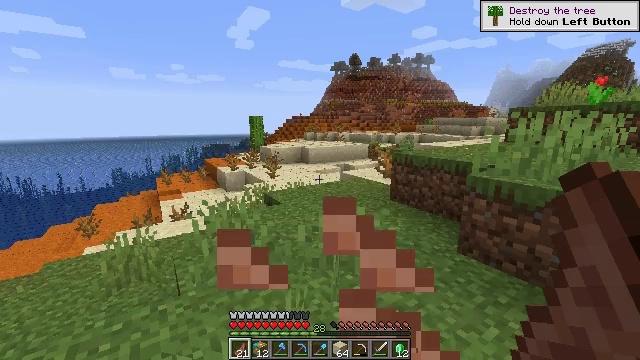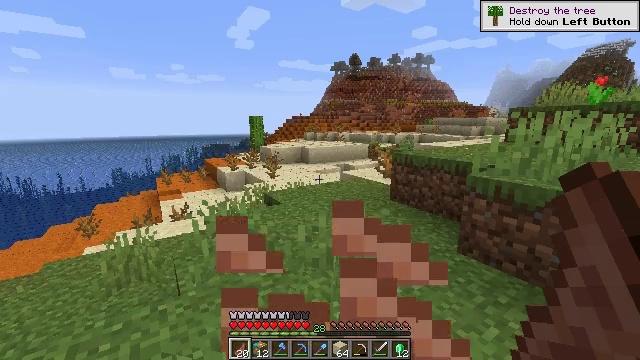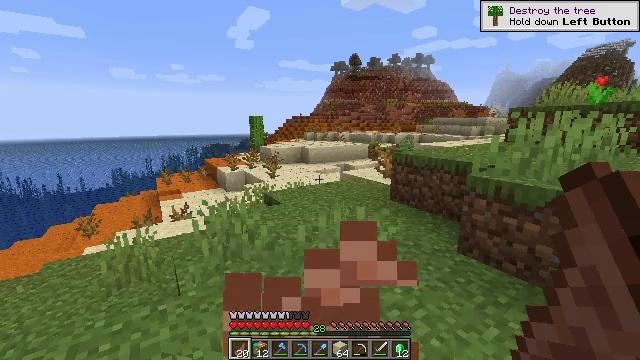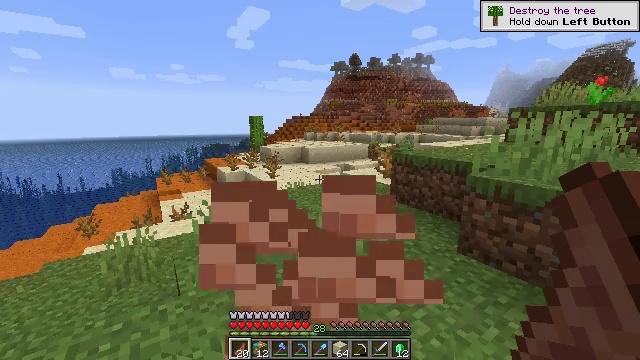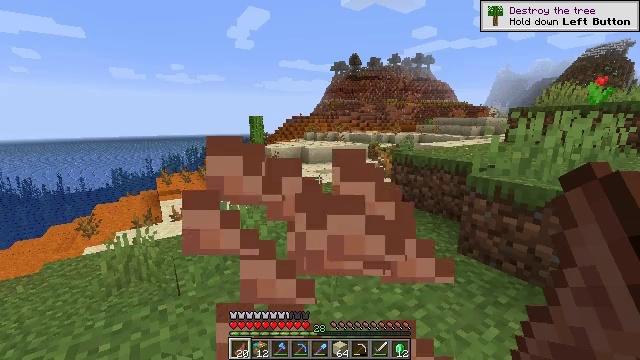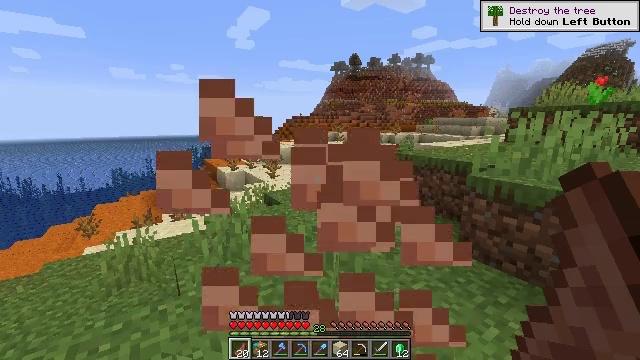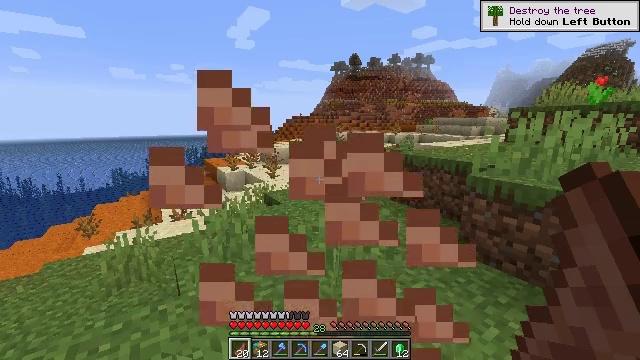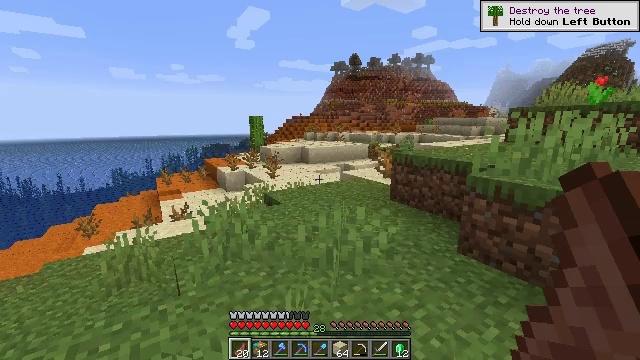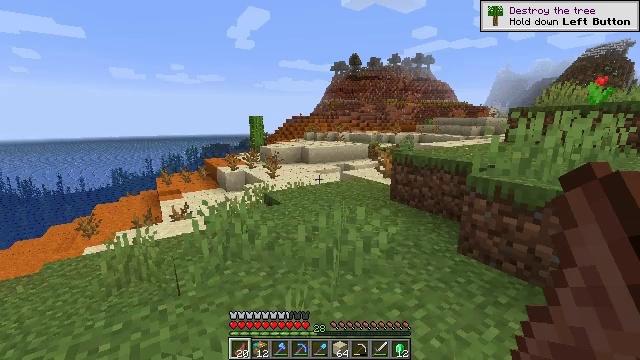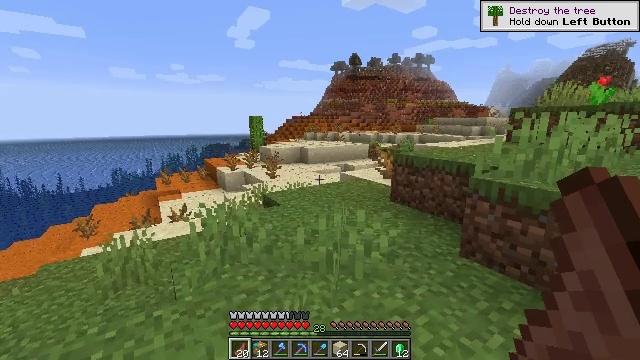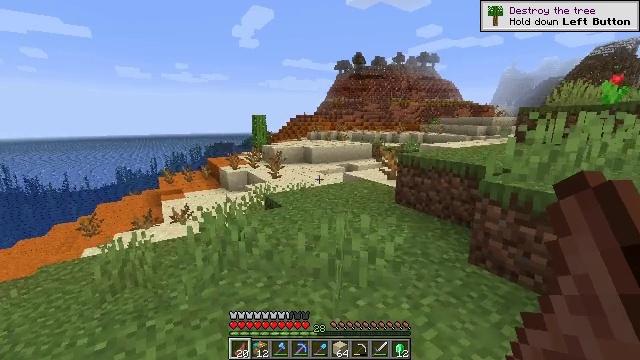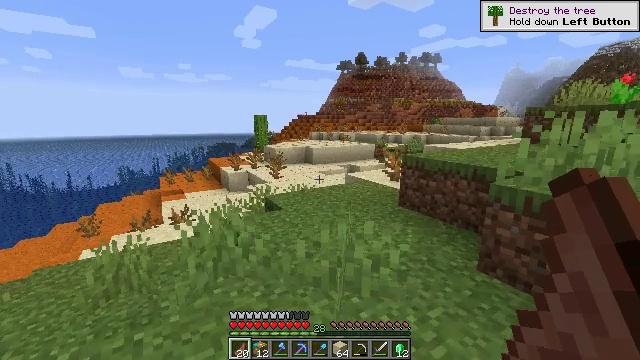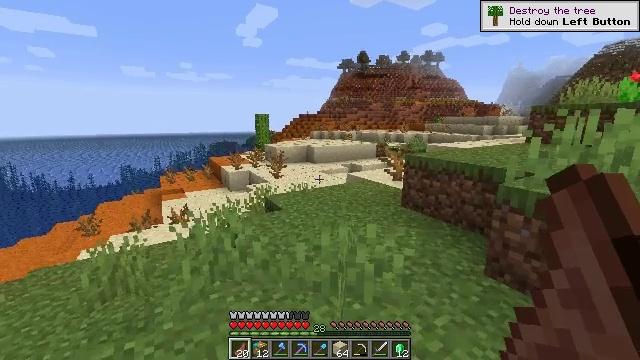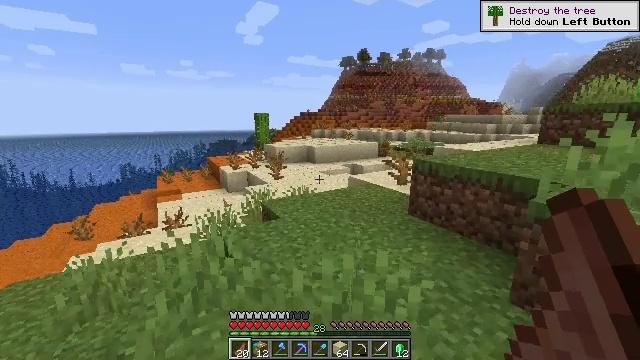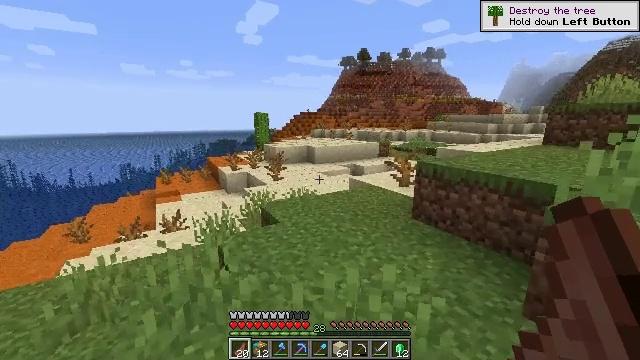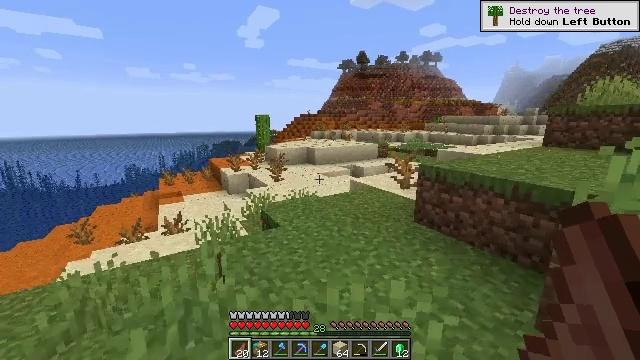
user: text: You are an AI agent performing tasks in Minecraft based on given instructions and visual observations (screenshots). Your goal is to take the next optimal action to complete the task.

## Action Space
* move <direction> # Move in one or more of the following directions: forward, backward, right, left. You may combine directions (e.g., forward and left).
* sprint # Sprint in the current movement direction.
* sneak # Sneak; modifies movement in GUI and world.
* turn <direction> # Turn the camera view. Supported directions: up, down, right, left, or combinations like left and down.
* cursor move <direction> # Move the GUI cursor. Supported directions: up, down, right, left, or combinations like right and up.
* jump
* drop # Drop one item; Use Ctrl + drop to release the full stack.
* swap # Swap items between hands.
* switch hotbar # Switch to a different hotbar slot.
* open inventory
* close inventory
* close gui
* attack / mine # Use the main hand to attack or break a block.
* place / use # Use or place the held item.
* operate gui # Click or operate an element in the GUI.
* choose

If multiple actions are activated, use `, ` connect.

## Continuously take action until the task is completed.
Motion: motion action
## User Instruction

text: Collect the cactus block.
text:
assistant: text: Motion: use / place
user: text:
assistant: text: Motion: use / place
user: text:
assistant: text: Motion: use / place
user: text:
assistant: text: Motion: use / place
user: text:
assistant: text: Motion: use / place
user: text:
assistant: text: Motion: use / place
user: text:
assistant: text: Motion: use / place
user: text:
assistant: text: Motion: use / place
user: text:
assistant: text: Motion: move forward, use / place
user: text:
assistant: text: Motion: move forward, use / place
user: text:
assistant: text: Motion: move forward, use / place
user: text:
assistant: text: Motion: move forward
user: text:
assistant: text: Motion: move forward
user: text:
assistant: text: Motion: move forward, sprint
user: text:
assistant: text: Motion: move forward, sprint
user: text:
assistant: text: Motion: move forward, sprint
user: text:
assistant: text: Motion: move forward, sprint
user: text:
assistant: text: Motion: move forward, sprint
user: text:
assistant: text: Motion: move forward
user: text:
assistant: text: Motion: move forward, sprint
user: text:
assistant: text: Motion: move forward, sprint
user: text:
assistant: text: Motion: move forward, sprint
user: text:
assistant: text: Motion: move forward, sprint
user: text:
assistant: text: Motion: move forward
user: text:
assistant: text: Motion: move forward
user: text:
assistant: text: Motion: move forward, sprint
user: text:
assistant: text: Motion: move forward, sprint
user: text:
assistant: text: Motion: move forward, sprint
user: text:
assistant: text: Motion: move forward, sprint
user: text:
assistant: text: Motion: move forward